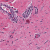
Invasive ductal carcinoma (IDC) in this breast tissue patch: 0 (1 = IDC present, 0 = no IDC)